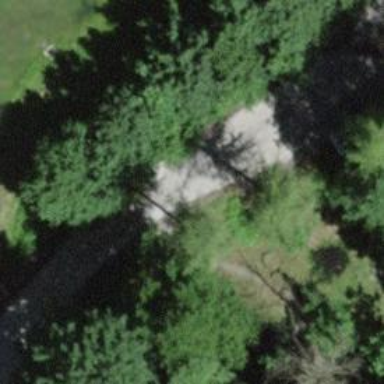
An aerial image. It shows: Road with steps.